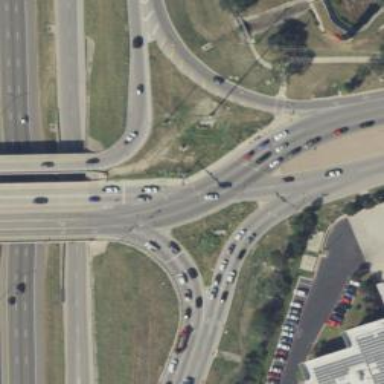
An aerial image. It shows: Secondary link road with asphalt surface at diverging diamond interchange (DDI) junction.